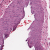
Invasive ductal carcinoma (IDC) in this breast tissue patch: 0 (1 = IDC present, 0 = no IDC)